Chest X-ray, AP view. Patient: 29 years old, sex M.
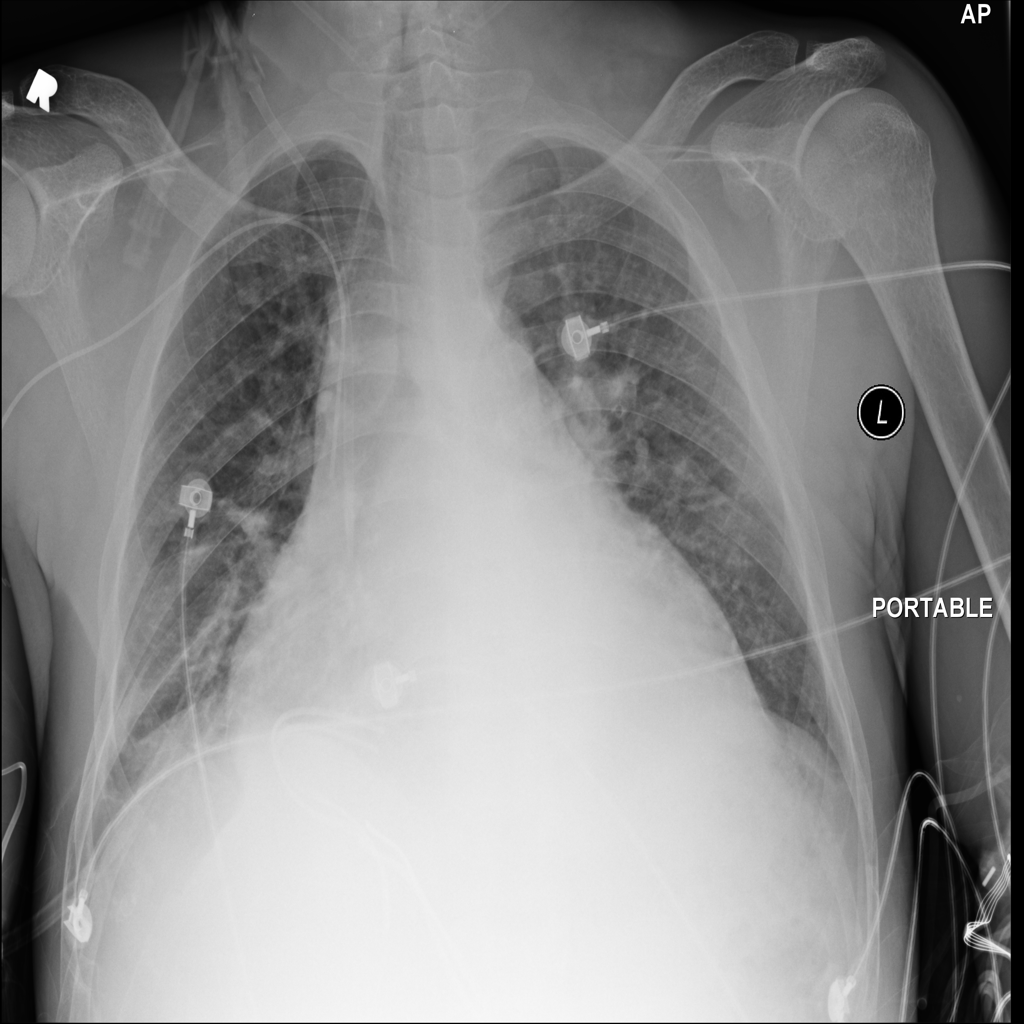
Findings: Cardiomegaly, Effusion